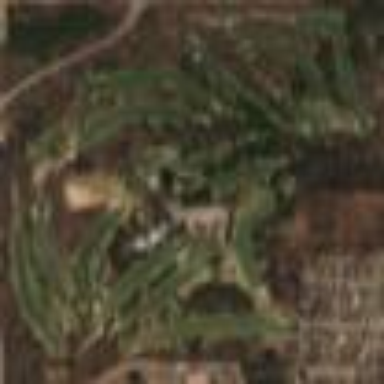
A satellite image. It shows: Golf course.